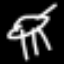
Label: diamond